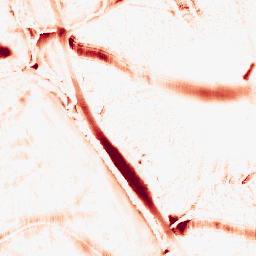
Category: morphological
Decomposition family: morphological_ellipse
Decomposition parameters: operation: opening
width: 30
height: 20
Upsampling method: lanczos
Upsampling parameters: scale: 8
Upsampling scale: 8